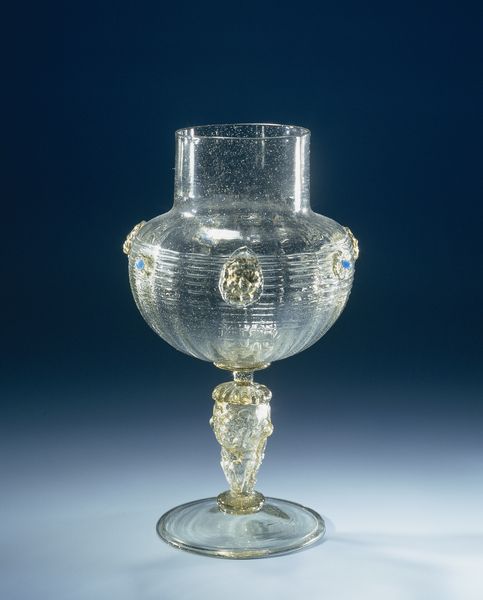
Titel: Bokaal met mascarons
Standort: Amsterdam
Institution: Rijksmuseum
Schlagwörter: vase, verre, photographie, pot, cristal, photo, coupe, or, camé, en verre, d'ore, phtographie, cristal<